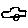
Label: car